Question: I have subclass(MyPanel) of JPanel that I'm using to draw lines between buttons. Drawing the line works but the problem is that when I'm using MyPanel instead of JPanel the gridLayout doesn't work. What I want from the gridLayout is the spacing between buttons and the choice of how they should be arranged. I've managed to position them in a grid without the gridLayout but I can't get the spacing to work. So what I need help with is either to get he gridLayout to work or a way to fix the spacing between the buttons without the gridLayout. The buttons I have are all added to the gameBoardPanel.
Edit: This is what it currently looks like:

What I want is to increase the spacing between the buttons with 25 pixels or so.
'''
class MyPanel extends JPanel {//The subclass
public MyPanel(GridLayout gridLayout) {
setPreferredSize(new Dimension(400,400));
}
@Override
public void paintComponent(Graphics g) {
Graphics2D g2 = (Graphics2D) g;
if(!drawline)
super.paintComponent(g);
else{
g2.setStroke(new BasicStroke(3));
g2.draw(new Line2D.Float(c,c,c2,d2));
}
}
'''
This is the panel that the buttons are added too.
'''
gameBoardPanel=new MyPanel(new GridLayout(yAxis,xAxis,25,25));//creation of a panel using MyPanel
'''
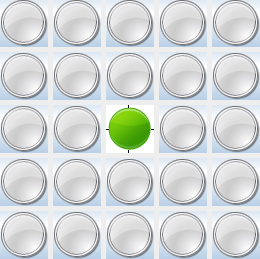
Answer: I have no problem using the GridLayout with gaps. I'm not sure where your problem is occurring , but here's an example. I'm using layout of 5,5 with 25 gaps.
'''
import javax.swing.JButton;
import javax.swing.JFrame;
import javax.swing.JPanel;
import javax.swing.SwingUtilities;
public class MyPanel extends JPanel{
public MyPanel() {
setLayout(new GridLayout(5, 5, 25, 25));
for (int i = 0; i < 25; i++) {
add(new JButton(" "));
}
}
private static void createAndShowGui() {
JFrame frame = new JFrame();
frame.add(new MyPanel());
frame.setDefaultCloseOperation(JFrame.EXIT_ON_CLOSE);
frame.pack();
frame.setLocationRelativeTo(null);
frame.setVisible(true);
}
public static void main(String[] args) {
SwingUtilities.invokeLater(new Runnable() {
public void run() {
createAndShowGui();
}
});
}
}
'''
I used the same GridLayout you attempted to use. So I'm not really seeing where the problem is